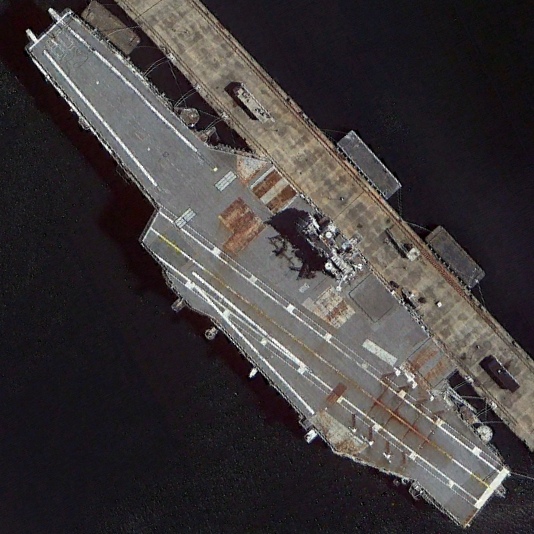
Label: aircraft_carrier